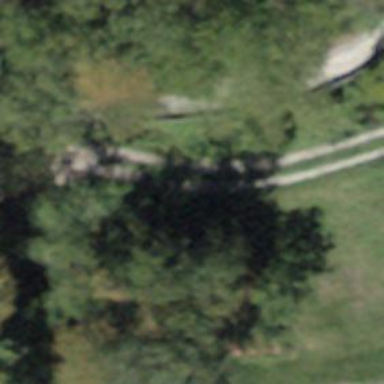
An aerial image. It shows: Unpaved track with grade 3 track type.